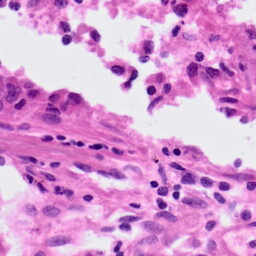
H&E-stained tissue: Lung